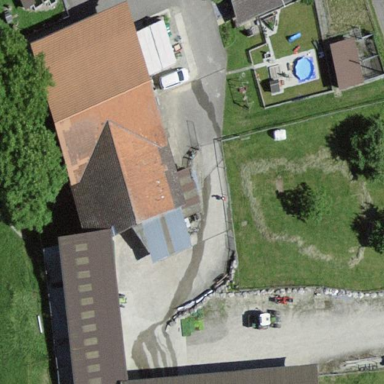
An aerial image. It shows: Farm building.